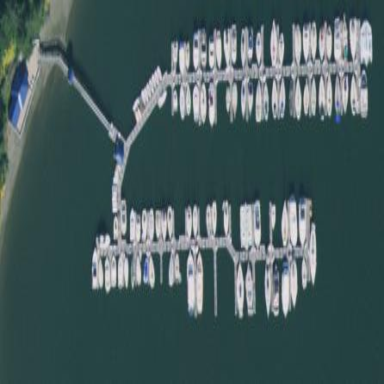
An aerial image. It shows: Marina area for leisure land.